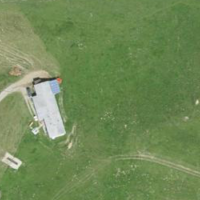
EUNIS habitat code: 23
Species observed at this site:
Rumex obtusifolius